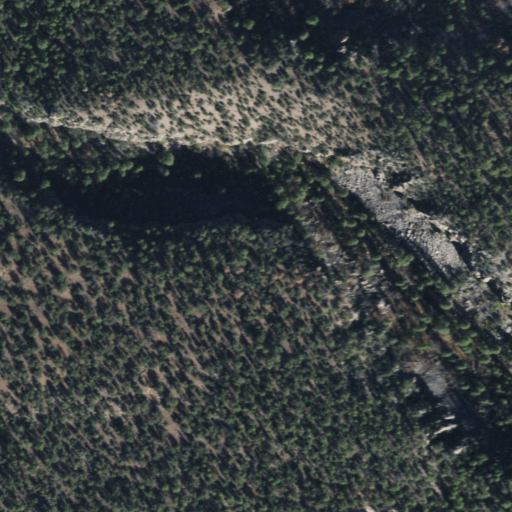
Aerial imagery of valley in Arizona named S Canyon containing evergreen forest and woody wetlands